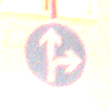
Verkehrszeichen: VorgeschriebeneFahrtrichtungGeradeausOderRechts
Umgebung: Outdoor, Urban
Tageszeit: Night
Wetter: Overcast
Licht: Artificial
Jahreszeit: Winter
Kontrast: MediumContrast